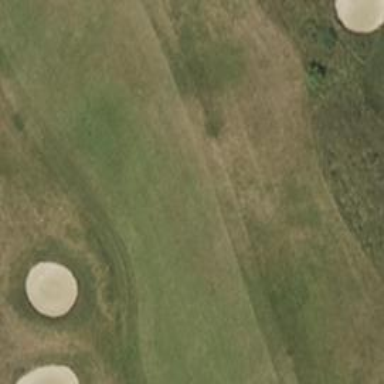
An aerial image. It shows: Golf hole.